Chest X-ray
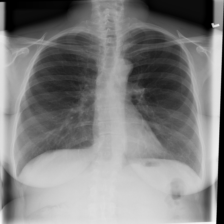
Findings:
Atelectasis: negative
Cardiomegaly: negative
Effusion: negative
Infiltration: negative
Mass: negative
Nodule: negative
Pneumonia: negative
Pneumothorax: negative
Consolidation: negative
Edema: negative
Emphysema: negative
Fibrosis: negative
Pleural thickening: negative
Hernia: negative